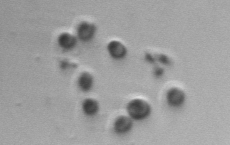
Label: Phaeocystis